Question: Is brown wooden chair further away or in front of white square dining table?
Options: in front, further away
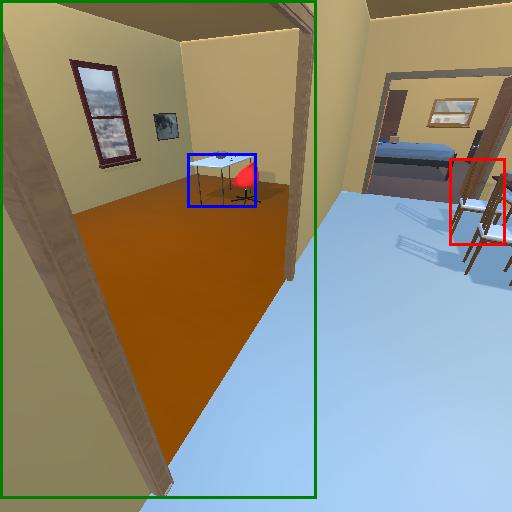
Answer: in front